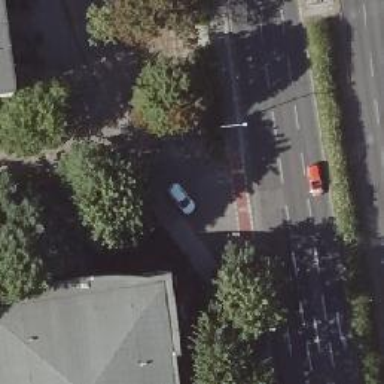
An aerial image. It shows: Asphalt cycleway.